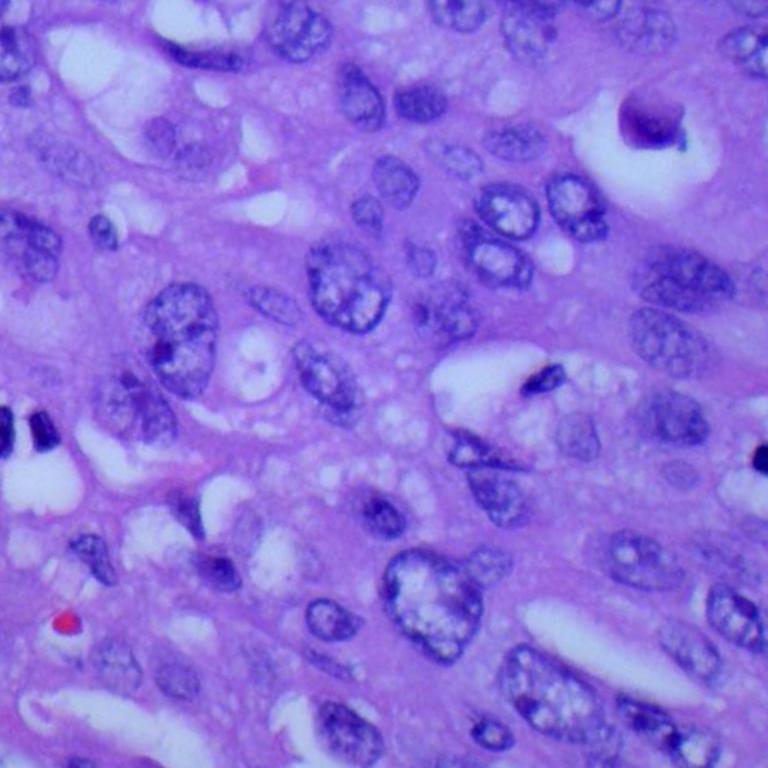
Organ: lung
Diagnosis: adenocarcinomas